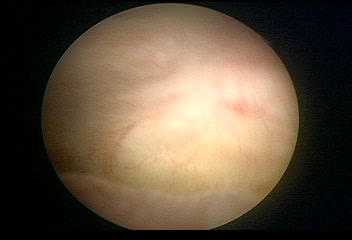
Modality: WLC
Class: Normal mucosa
Bladder cancer association: No